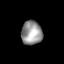
Tissue: prostate
Cell type: Epithelial cells
Senescence score: 0.6877
Nuclear area (px): 495
Mean DAPI intensity: 147.194